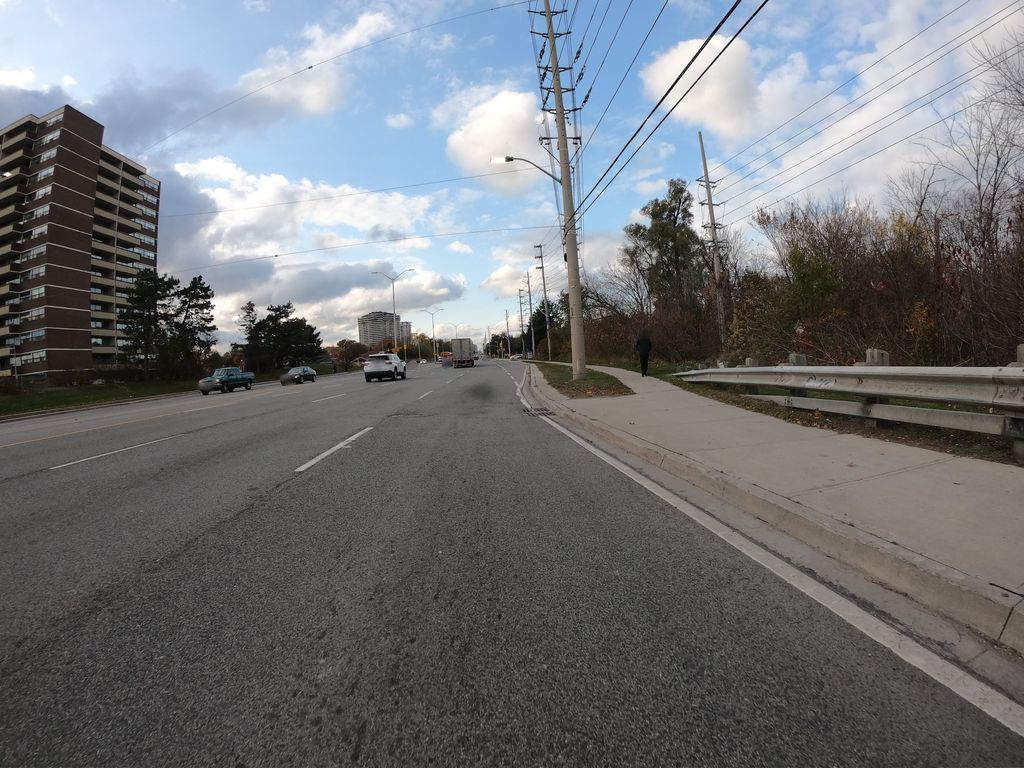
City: toronto